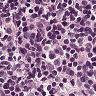
Metastatic tissue present: no